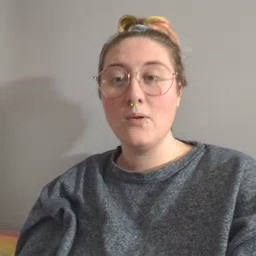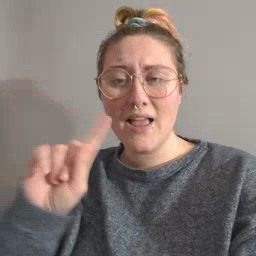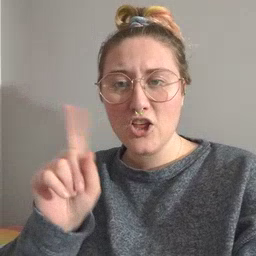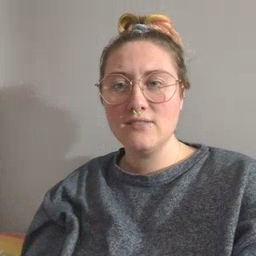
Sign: where